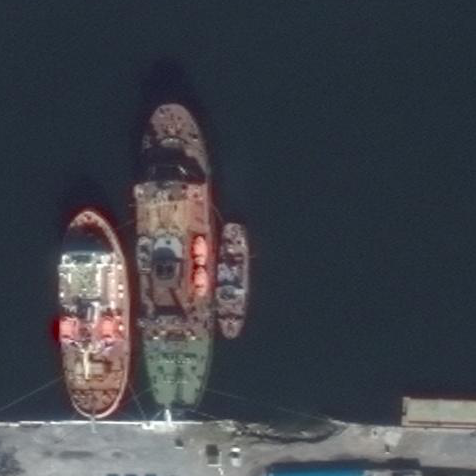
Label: civil